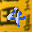
Label: 4